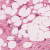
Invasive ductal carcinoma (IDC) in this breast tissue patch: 1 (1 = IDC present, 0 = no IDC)